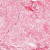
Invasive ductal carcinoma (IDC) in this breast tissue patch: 0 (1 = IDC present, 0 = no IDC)